Interaction volume radius: 5 \u00c5
Interaction volume height: 25 \u00c5
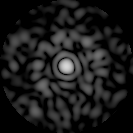
Disorder parameter: 0.8216